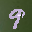
Label: 9